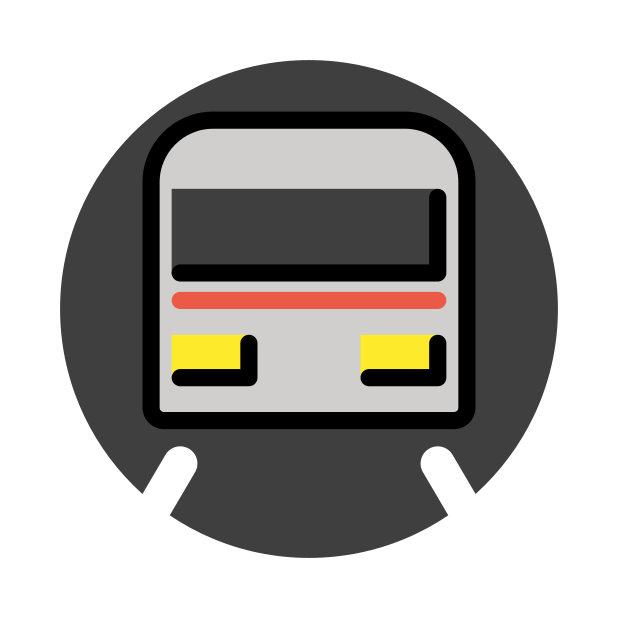
Emoji: 🚇
Name: metro
Unicode: 0x1f687